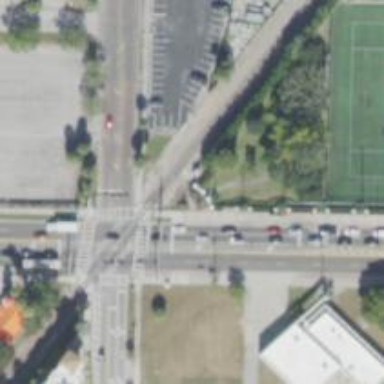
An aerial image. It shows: Marked road crossing with line markings.